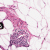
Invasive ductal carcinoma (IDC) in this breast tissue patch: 0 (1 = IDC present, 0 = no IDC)